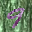
Label: 9